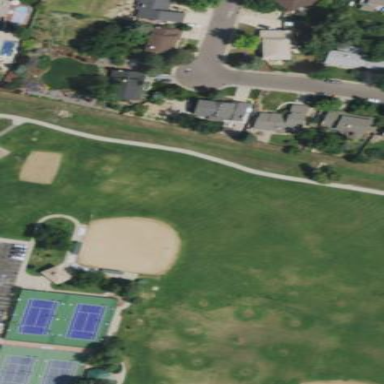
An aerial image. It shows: Baseball pitch for leisure land.